Question: So I am using EF, I have the following entities:
- 'Website'- 'Sector'- 'Product'- 'Attribute'- 'AttributeTag'
The relationships are as follow:

I need to retrieve something that is not directly linked to the table. Such as products which needs a 'Sector' object in order to retrieve only the specific 'Products' using something such as 'sector.Products'.
But what if I need to retrieve all 'Products' under a given 'Website' instead of it's parent 'Sector' ?
In my specific situation, my questions are:
1) How can I retrieve all the products given a specific 'website_id' - (Disregarding the sector)
2) How can I retrieve all the products that have a specific 'tag_id' + 'website_id'. (Also retrieve it's corresponding 'Attribute')
Help is appreciated. Thanks!
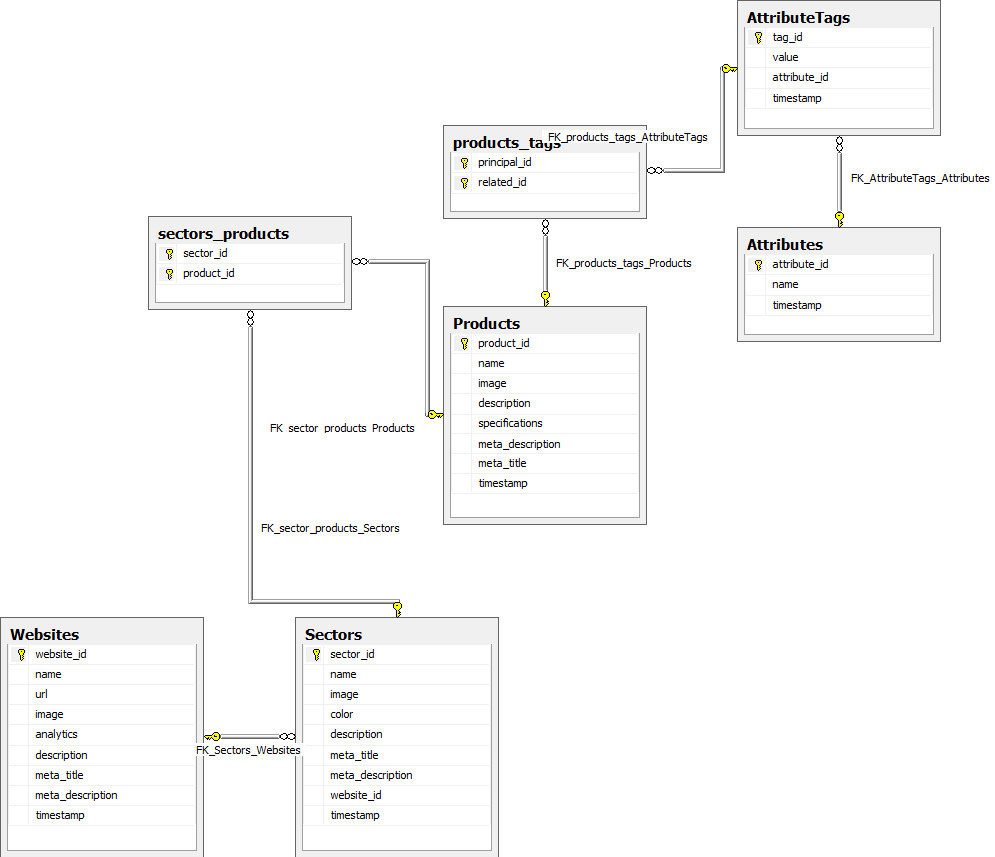
Answer: Assuming you've got both side navigation properties :
you will have a 'List<Sector> SectorList' in Product Entity.
you will have a 'List<Product> ProductList' in Sector Entity.
('sectors_products' won't be present as an entity, as it's not needed in an object world).
you will have a 'Website Website' in Sector Entity
you will have a 'List<AttributeTag> AttributeTagList' in Product Entity;
('products_tags' won't be present as an entity, as it's not needed in an object world).
1) something like :
'''
var result = ProductEntities
.Where(p => p.SectorList
.Any(s => s.WebSite.Id == <your_website_id>)
);
'''
2) something like (taking 1) as base query)
'''
result = result
.Where(p => p.AttributeTagList
.Any(at => at.Id == <your_tag_id>)
);
'''
or all in one
'''
var result = ProductEntitites
.Where(p =>
p.SectorList.Any(s => s.WebSite.Id == <your_website_id>) &&
p.AttributeTagList.Any(at => at.Id == <your_tag_id>)
);
'''